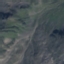
Label: HerbaceousVegetation